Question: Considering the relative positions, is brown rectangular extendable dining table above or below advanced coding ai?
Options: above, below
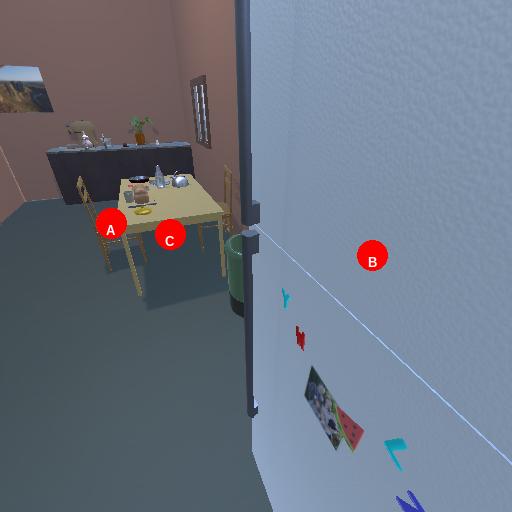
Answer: above